Question: I have a tree structure like below.

when i travese through parent to child i want the full path like :
Chemistry->Physical chemistry->Particle theory->Particle theory on clicking the particular node.
and when we go back or click the Physical chemistry then path will return like that :
Chemistry->Physical chemistry
how can we do that.
i am using the following function.
'''
function getParents(id)
{
var parents = $("#" + id).parents("ul");
var selector = "";
for (var i = parents.length-1; i >= 0; i--) {
//alert($(parents[i]).find('li').find('span').find('a').html());
selector += $(parents[i]).find('li').parent().find('span').find('a').html() + " > ";
}
//selector += "#" + id;
$('#breadcrumbs').html(selector);
//return selector;
}
'''
but it goes to wrong direction.
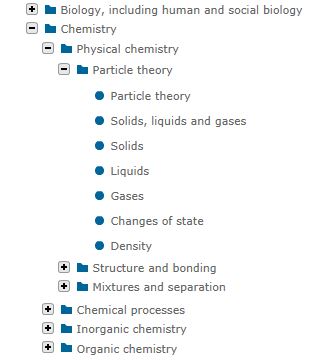
Answer: This is a prime example for a recursive function.
'''
function getBreadcrumbs(a) {
var path = $(a).text(),
$parent = $(a).parents("li").eq(1).find("a:first");
if ($parent.length == 1) {
path = getBreadcrumbs($parent) + " > " + path;
}
return path;
}
$("ul a").click(function () {
$("#breadcrumbs").text( getBreadcrumbs(this) );
});
'''
See it working over here: <URL>